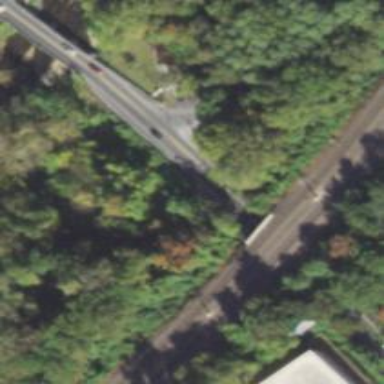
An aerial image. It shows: Asphalt road designated as trunk highway.